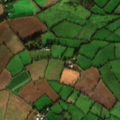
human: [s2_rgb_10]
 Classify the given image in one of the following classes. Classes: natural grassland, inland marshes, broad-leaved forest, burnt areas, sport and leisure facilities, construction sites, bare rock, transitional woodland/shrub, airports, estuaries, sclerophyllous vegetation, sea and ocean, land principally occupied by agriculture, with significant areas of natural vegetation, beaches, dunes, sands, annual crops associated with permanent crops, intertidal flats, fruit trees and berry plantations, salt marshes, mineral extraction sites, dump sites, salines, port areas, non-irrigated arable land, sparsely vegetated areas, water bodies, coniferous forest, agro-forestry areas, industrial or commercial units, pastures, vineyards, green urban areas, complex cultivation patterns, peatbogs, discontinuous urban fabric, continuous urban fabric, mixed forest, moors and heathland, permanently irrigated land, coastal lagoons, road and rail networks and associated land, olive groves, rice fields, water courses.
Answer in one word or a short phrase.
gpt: non-irrigated arable land, pastures